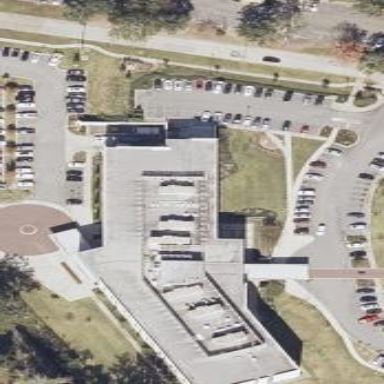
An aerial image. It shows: Hospital building.